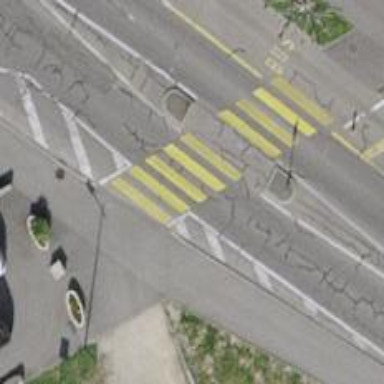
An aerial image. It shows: Zebra crossing with road island.